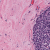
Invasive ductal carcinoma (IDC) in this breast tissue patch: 0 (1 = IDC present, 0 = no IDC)